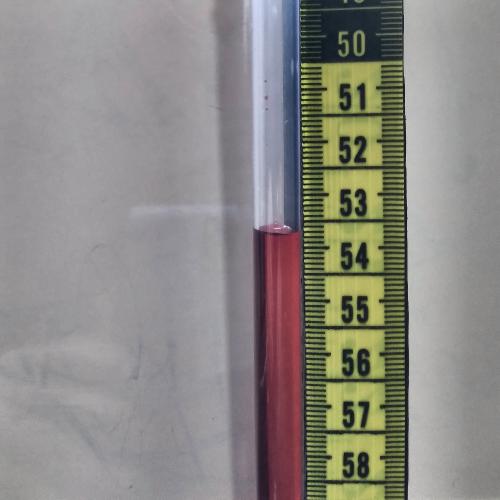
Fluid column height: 53.7 cm